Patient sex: M
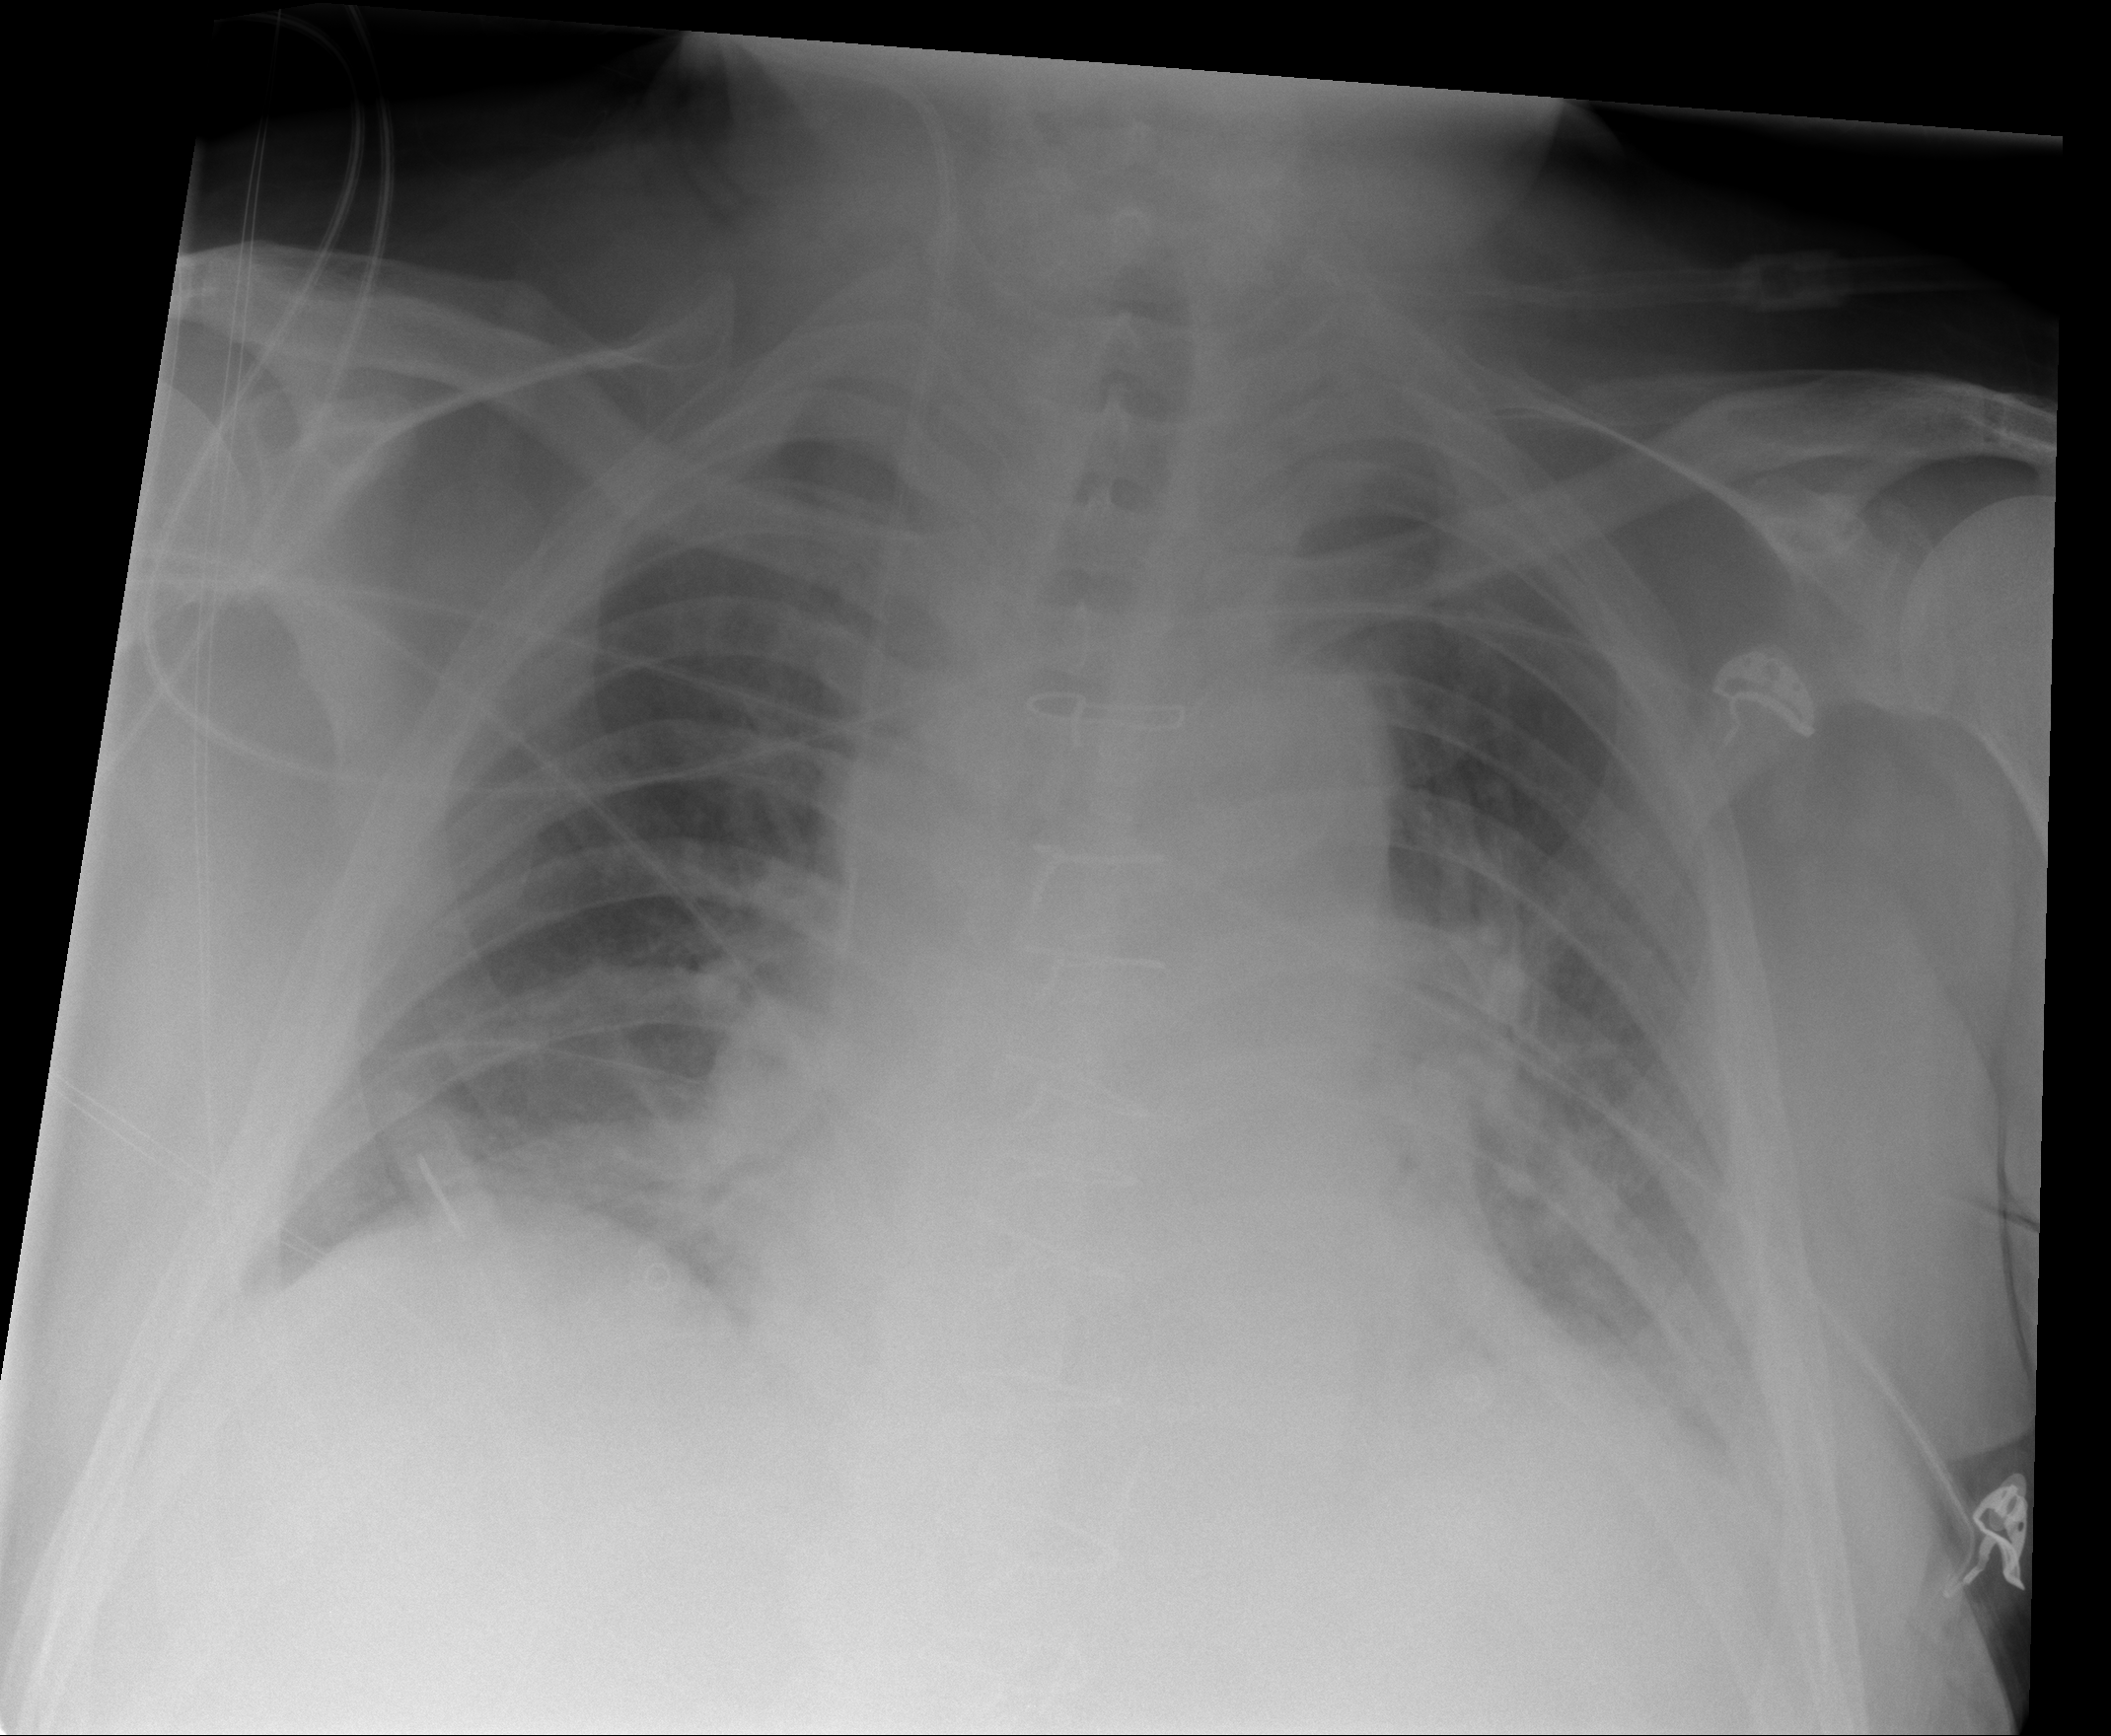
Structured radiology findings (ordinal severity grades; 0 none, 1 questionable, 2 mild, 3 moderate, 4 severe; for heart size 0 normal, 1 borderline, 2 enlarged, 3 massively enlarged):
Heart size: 1
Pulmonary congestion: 2
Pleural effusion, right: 0
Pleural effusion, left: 1
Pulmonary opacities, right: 0
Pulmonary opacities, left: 0
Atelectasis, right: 2
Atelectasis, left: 2